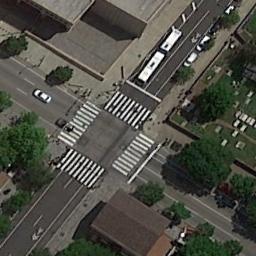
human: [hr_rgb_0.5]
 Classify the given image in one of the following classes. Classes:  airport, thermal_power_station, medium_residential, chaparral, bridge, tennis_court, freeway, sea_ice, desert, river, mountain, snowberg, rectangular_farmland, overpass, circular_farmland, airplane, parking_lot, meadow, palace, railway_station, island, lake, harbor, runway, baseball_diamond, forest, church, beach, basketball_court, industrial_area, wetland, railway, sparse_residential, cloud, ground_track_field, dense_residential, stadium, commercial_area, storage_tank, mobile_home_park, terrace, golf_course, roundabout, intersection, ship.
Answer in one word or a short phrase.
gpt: intersection